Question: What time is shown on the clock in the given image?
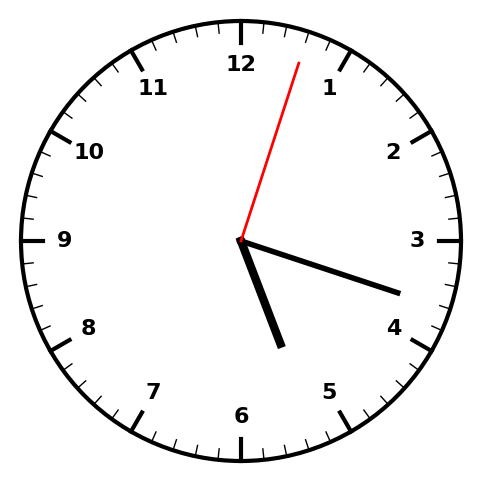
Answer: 05:18:03